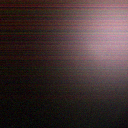
Screen state: off